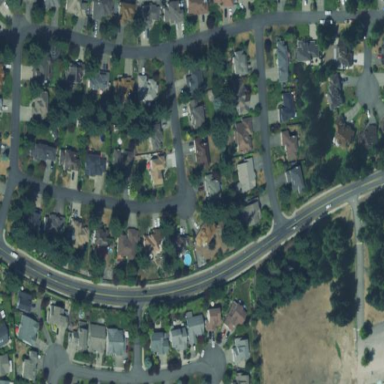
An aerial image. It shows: Single-family residential area.